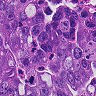
Metastatic tissue present: yes